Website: apple
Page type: customer-info-address
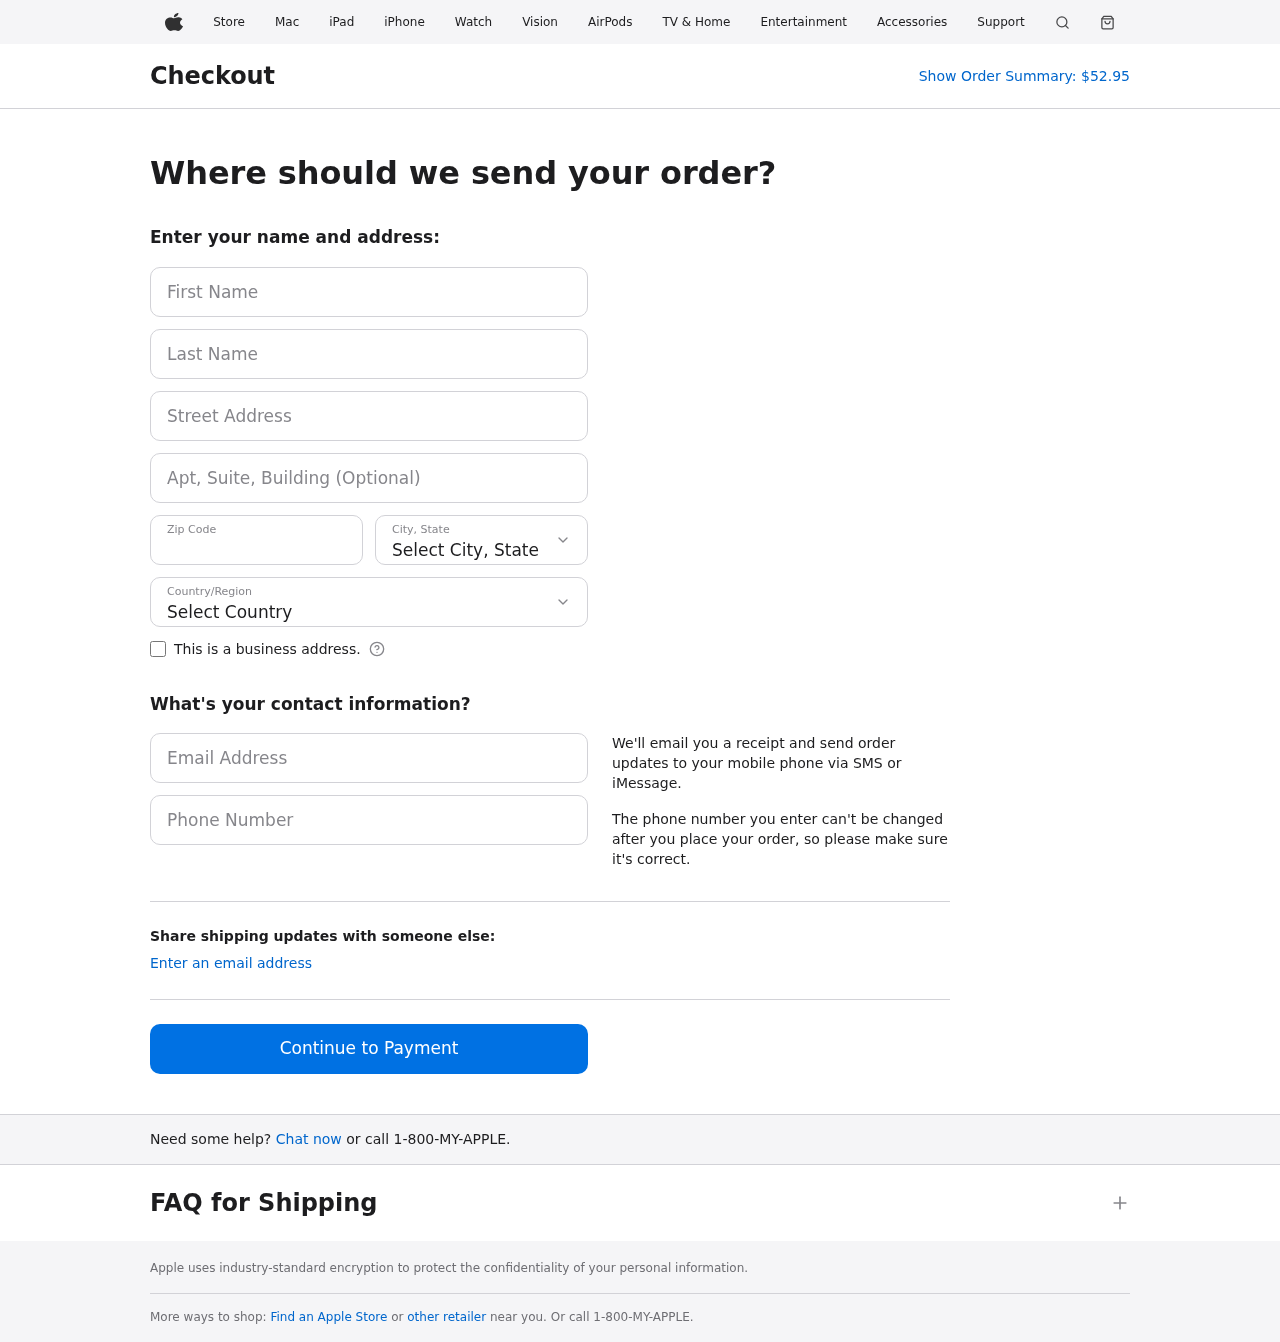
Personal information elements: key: PII_CITY_STATE
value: Carrollton, IN
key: PII_COUNTRY
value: United States
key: PII_EMAIL
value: christopher_garcia@yahoo.com
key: PII_FIRSTNAME
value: Christopher
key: PII_LASTNAME
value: Garcia
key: PII_PHONE
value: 2286114146
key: PII_POSTCODE
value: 88800
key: PII_STREET
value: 6652 Burns Spur
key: PII_STREET2
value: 587 Jeremy Court Apt. 182
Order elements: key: ORDER_TOTAL
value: $52.95